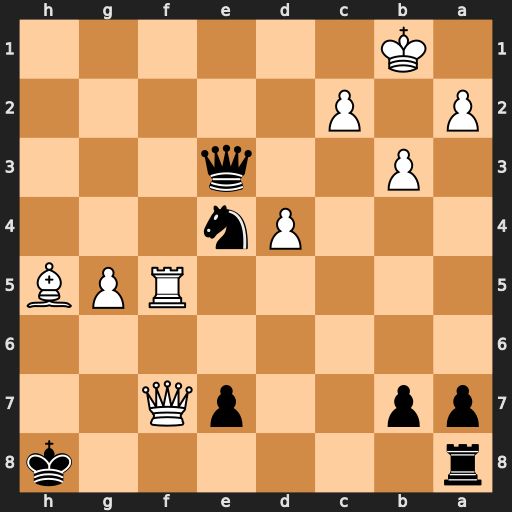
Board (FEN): r6k/pp2pQ2/8/5RPB/3Pn3/1P2q3/P1P5/1K6
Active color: b
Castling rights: -
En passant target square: -
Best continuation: Qg1+ Kb2 Qxd4+